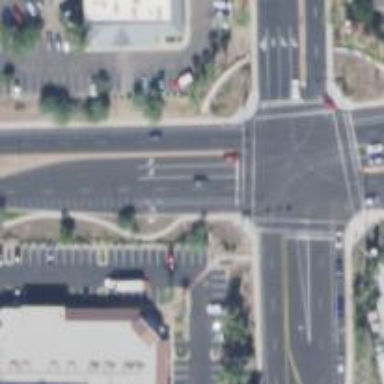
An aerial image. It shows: Solid stop line on the road marking.